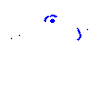
Particle: kaon